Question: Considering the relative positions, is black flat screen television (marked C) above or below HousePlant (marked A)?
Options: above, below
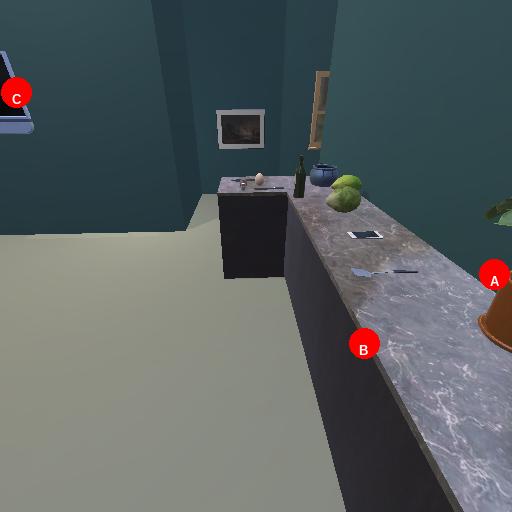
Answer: above